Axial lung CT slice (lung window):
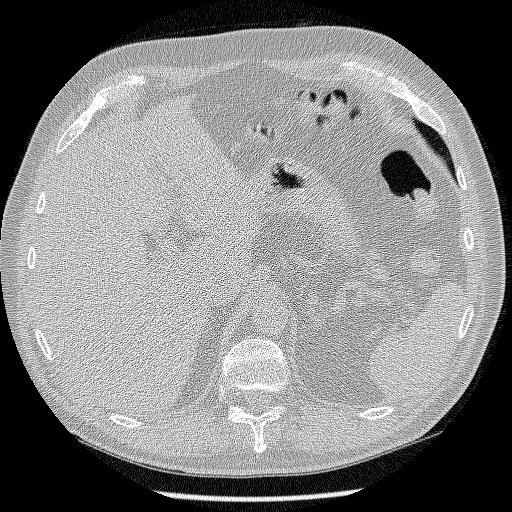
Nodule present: no